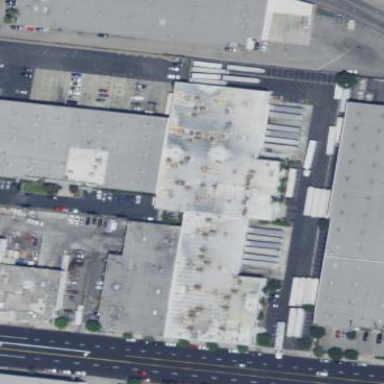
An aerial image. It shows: Warehouse.